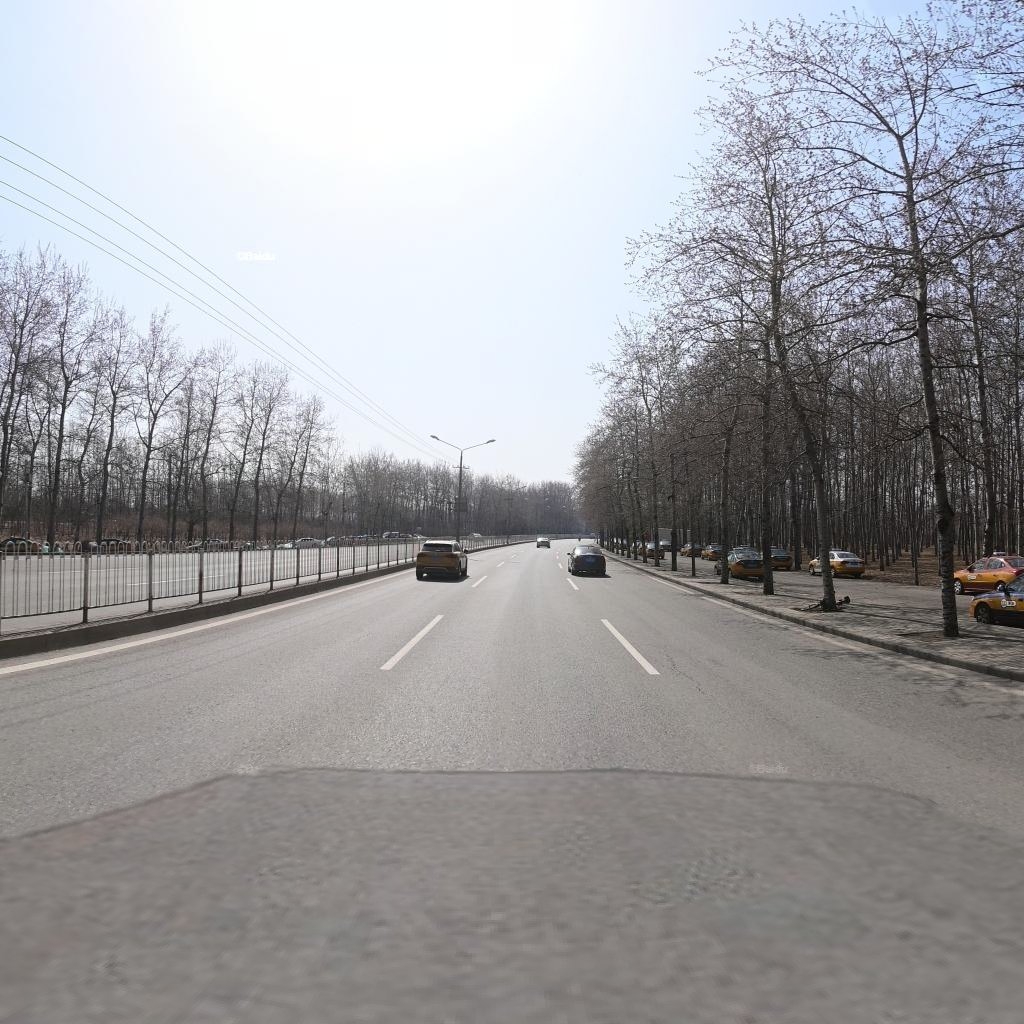
Region: Chaoyang
Road damage annotations: longitudinal crack